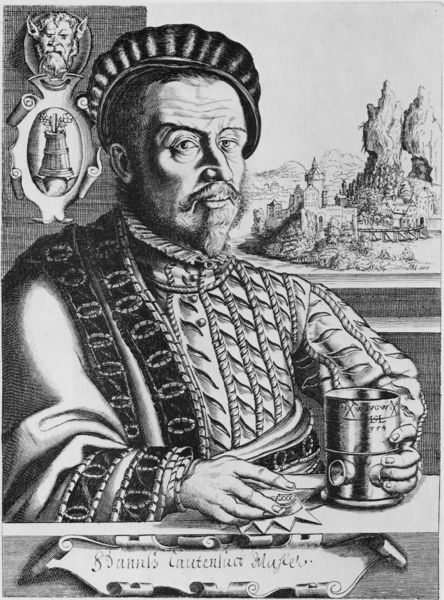
Titel: Bildnis des Ulrich Schwaiger
Künstler: Hanns Lautensack
Institution: (Seriendruck)
Schlagwörter: baum, berg, felsen, feuer, hand, himmel, kopf, mann, schatten, umhang, wasser, weiß, bäume, fluss, landschaft, sitzen, stadt, blume, fenster, finger, geste, glas, grau, hintergrund, hut, licht, mund, nase, ohr, profil, schwarz, stirn, straße, tisch, tische, zeichnung, ausblick, blick, gebäude, gürtel, schloss, mode, ornament, alt, bart, jacke, kappe, mütze, arm, augen, falten, gesicht, halten, kleidung, kragen, mensch, samt, stein, ärmel, bild, bildnis, halskrause, herr, hände, portrait, porträt, häuser, hügel, brücke, halbfigur, kelch, mantel, pose, adel, saum, lippen, wald, turm, krug, aussicht, holzschnitt, schrift, zöpfe, furchen, berge, fels, gebirge, grafik, graphik, brand, tafel, wein, dick, inschrift, brauen, pupillen, überwurf, rüschen, wange, tränensäcke, ring, name, fett, becher, schild, gefäß, unterschrift, burg, medaillon, stern, druck, schwarzweiss, schraffur, radierung, stich, illustration, text, stirnfalten, bier, posieren, herrscher, fass, krause, brokat, rüstung, spitzbart, wissenschaftler, wappen, handwerk, halbprofil, runzeln, fingernägel, teufel, faun, wams, umfassen, adliger, hans, trinker, kupferstich, schief, stierkopf, sitzporträt, graf, nasenflügel, symbole, groteske, butterfass, halbschatten, büchse, geräte, unterschirft, bick, gürte, hütel, karusche, hanns, wamd, nart, ck, 1400, tasfel, zorizont, boöd, enrst